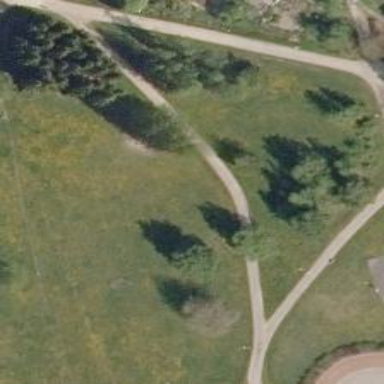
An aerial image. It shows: Disc golf basket.